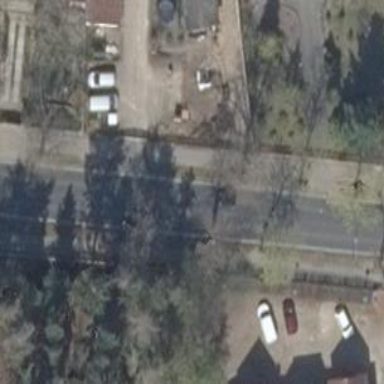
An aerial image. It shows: Urban tree with broadleaved deciduous leaves.